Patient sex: M
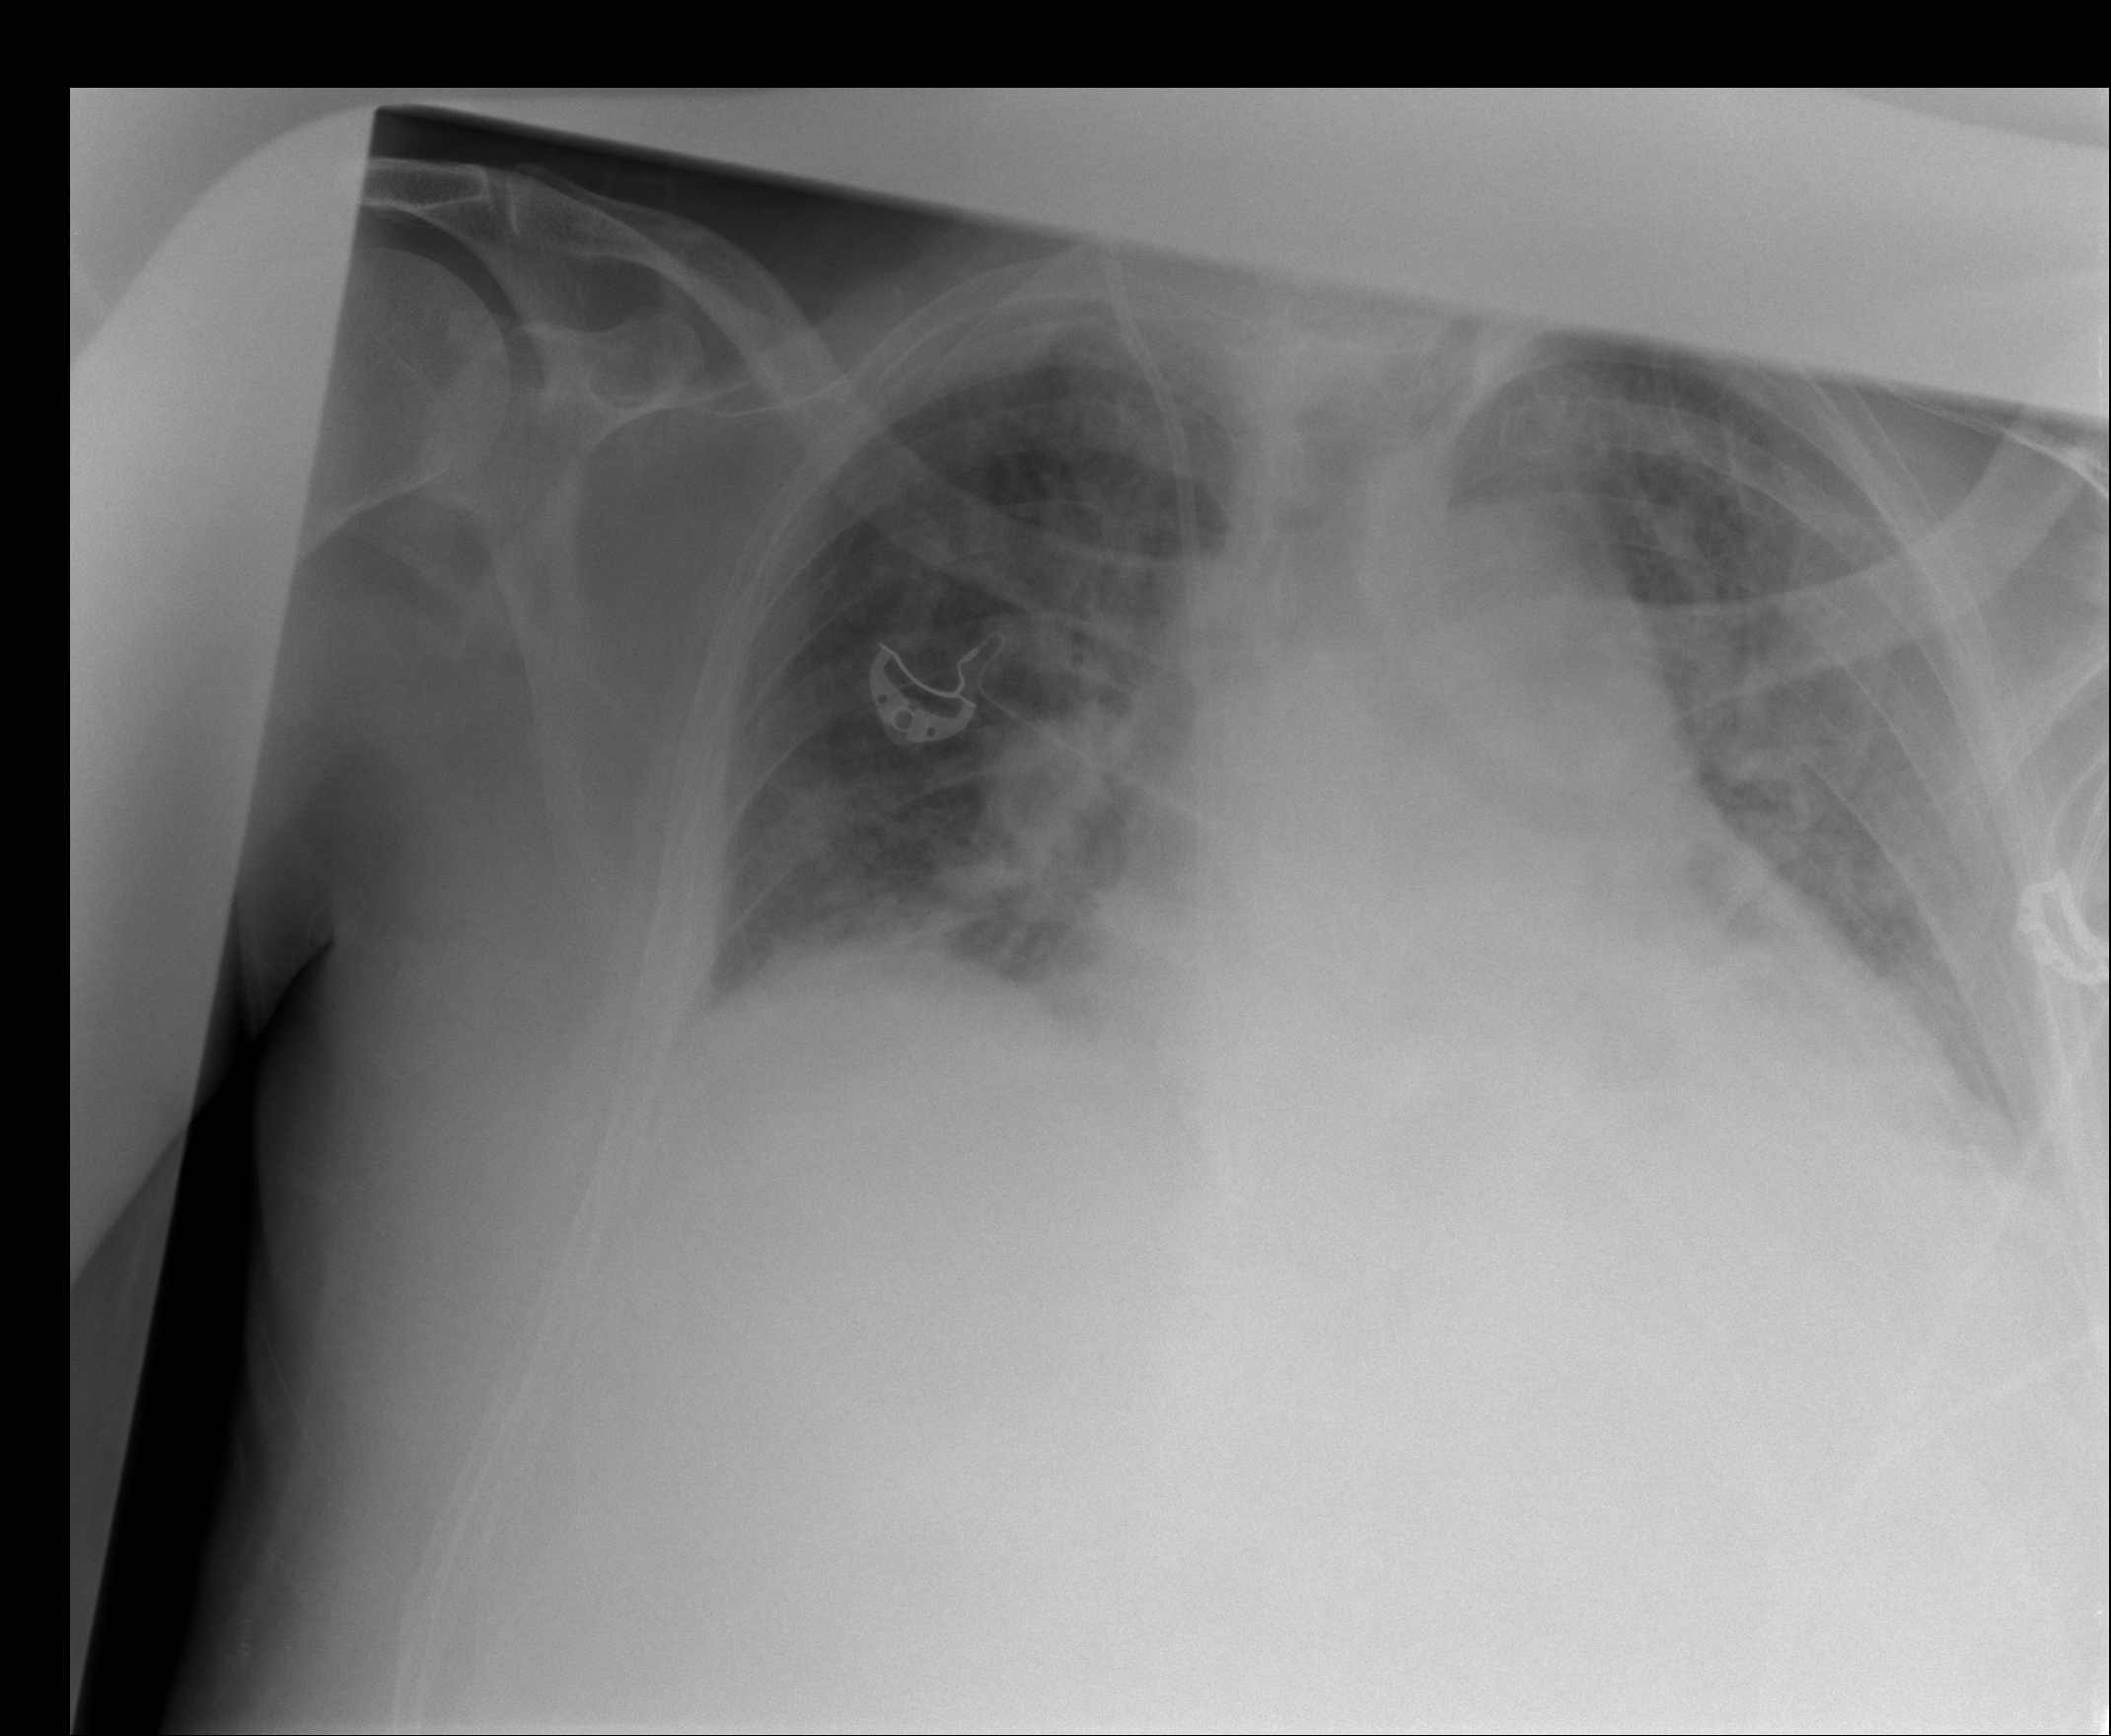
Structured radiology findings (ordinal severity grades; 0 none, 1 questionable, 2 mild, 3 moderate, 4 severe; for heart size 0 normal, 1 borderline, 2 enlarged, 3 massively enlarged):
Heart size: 0
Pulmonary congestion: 1
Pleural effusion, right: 0
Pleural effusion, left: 2
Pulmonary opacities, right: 2
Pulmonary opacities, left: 2
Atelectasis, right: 2
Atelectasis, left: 2